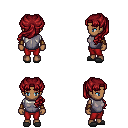
a pixel art fantasy rpg character, female body template, human, dark skin, steel chest armor, red pants, brunette princess hairstyle, leather bracers, gray slippers, four views (front, back, left, right), 2x2 character sprite sheet, small pixel art, hard edges, no anti-aliasing